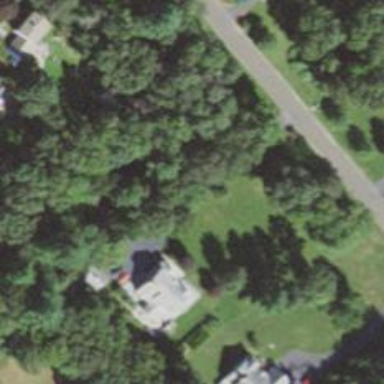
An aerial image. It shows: Residential driveway.